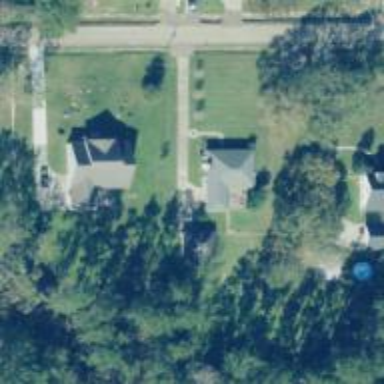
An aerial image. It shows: Driveway.